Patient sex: M
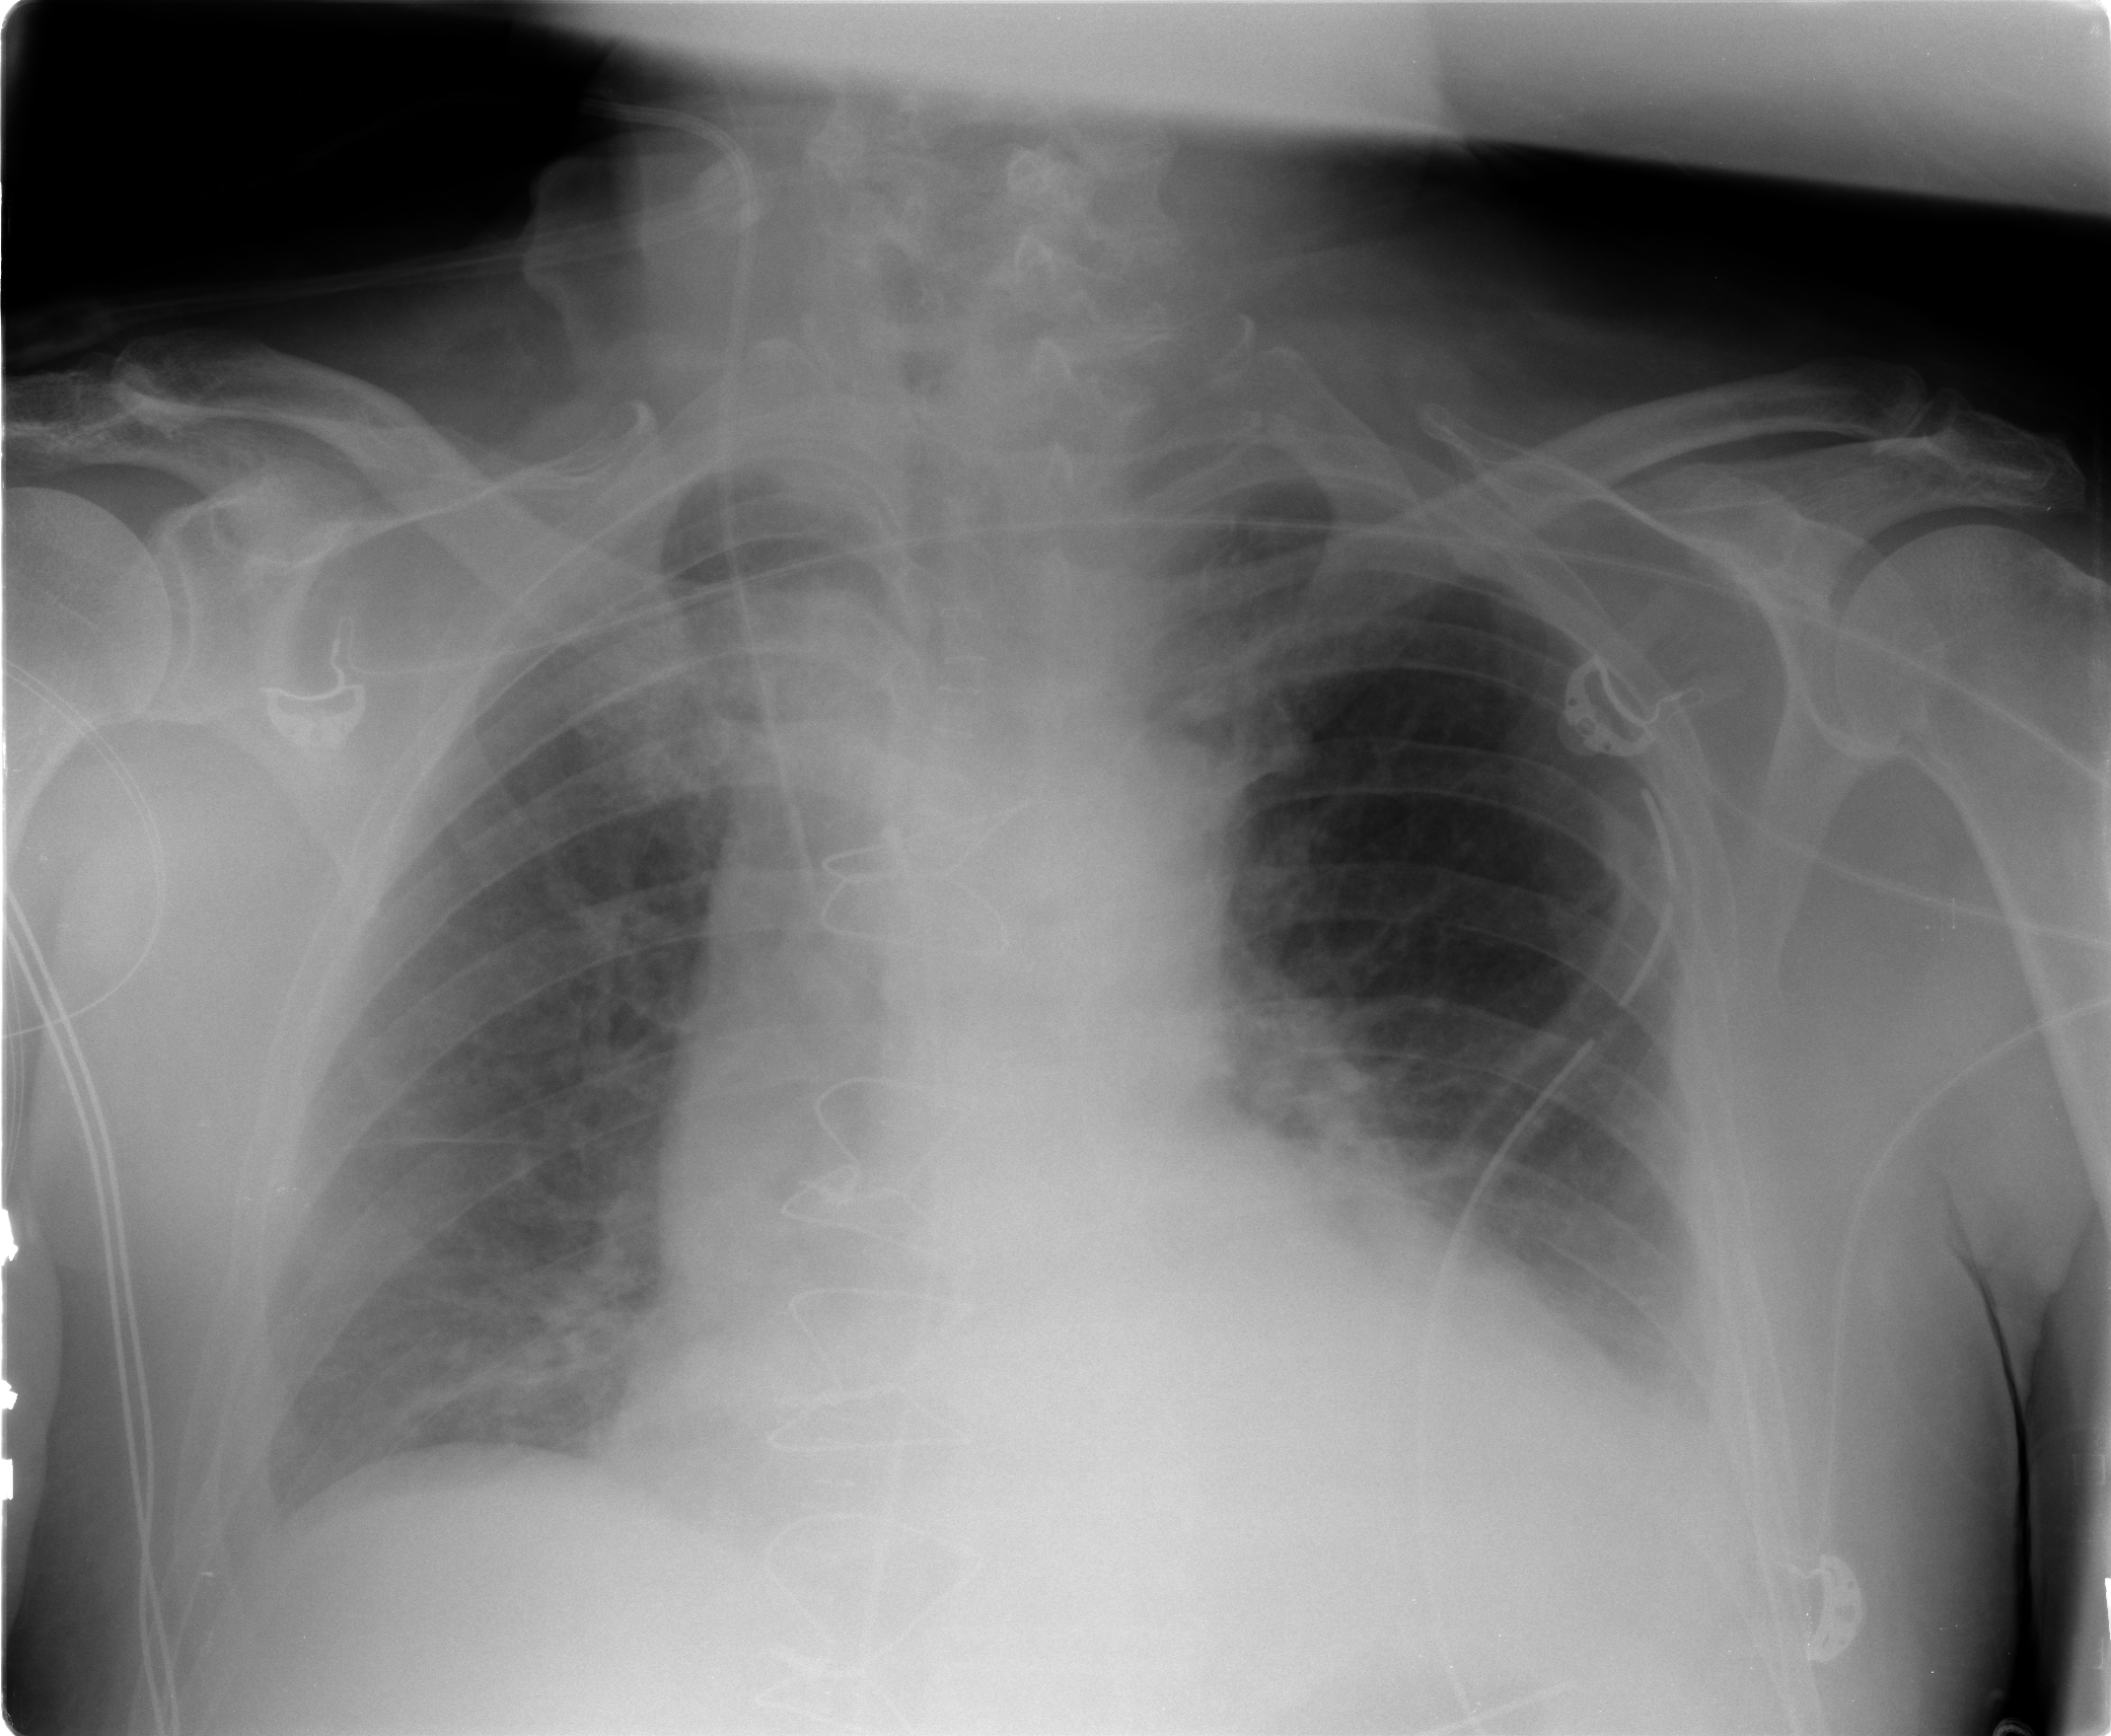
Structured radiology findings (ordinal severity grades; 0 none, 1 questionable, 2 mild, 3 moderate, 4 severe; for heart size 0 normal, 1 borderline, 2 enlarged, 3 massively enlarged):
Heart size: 2
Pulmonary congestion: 2
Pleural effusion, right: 2
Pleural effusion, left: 2
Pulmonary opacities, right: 0
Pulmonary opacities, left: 0
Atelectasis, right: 2
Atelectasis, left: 2